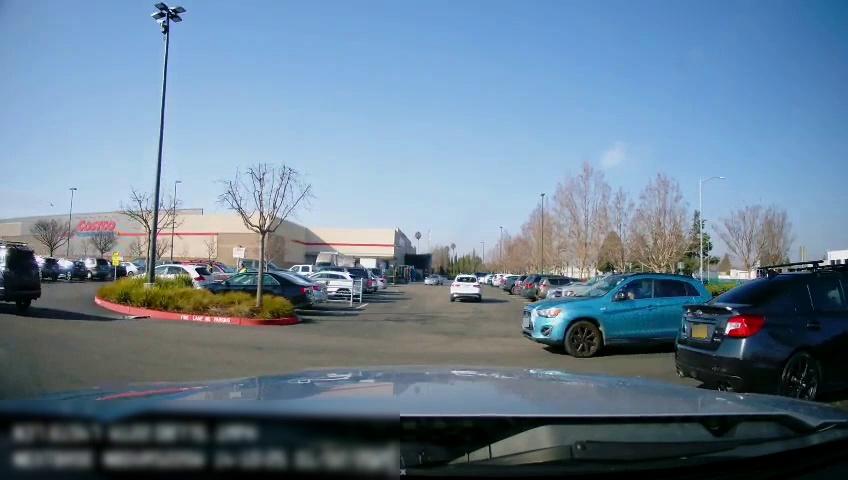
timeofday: Day
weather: Sunny
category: Drivable Space
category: Vehicles | Car
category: Vehicles | SUV
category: Vehicles | SUV
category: Vehicles | SUV
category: Vehicles | SUV
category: Vehicles | Truck
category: Vehicles | Car
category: Vehicles | SUV
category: Vehicles | SUV
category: Vehicles | SUV
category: Vehicles | SUV
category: Vehicles | SUV
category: Vehicles | Car
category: Vehicles | Car
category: Vehicles | Car
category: Vehicles | Car
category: Vehicles | Car
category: Vehicles | Car
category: Vehicles | SUV
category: Vehicles | Truck
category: Vehicles | Truck
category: Vehicles | SUV
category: Vehicles | SUV
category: Vehicles | SUV
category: Vehicles | Car
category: Vehicles | Car
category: Traffic | Signs